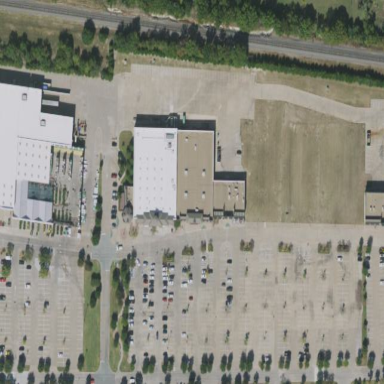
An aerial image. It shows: Commercial building.